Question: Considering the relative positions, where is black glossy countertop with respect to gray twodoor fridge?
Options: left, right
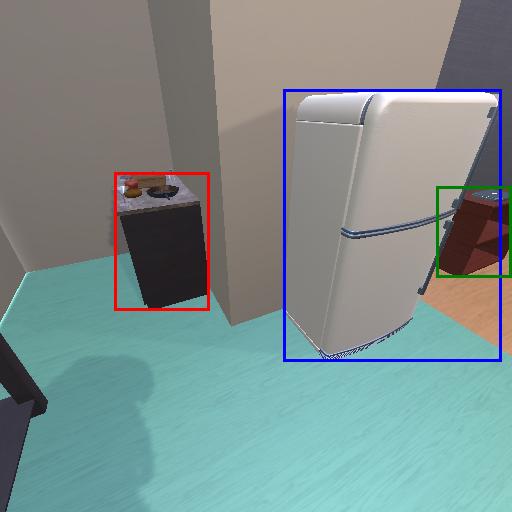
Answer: left